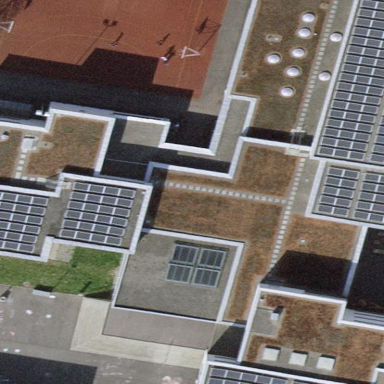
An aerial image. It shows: School building.